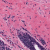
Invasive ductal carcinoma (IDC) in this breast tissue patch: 0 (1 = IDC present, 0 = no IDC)